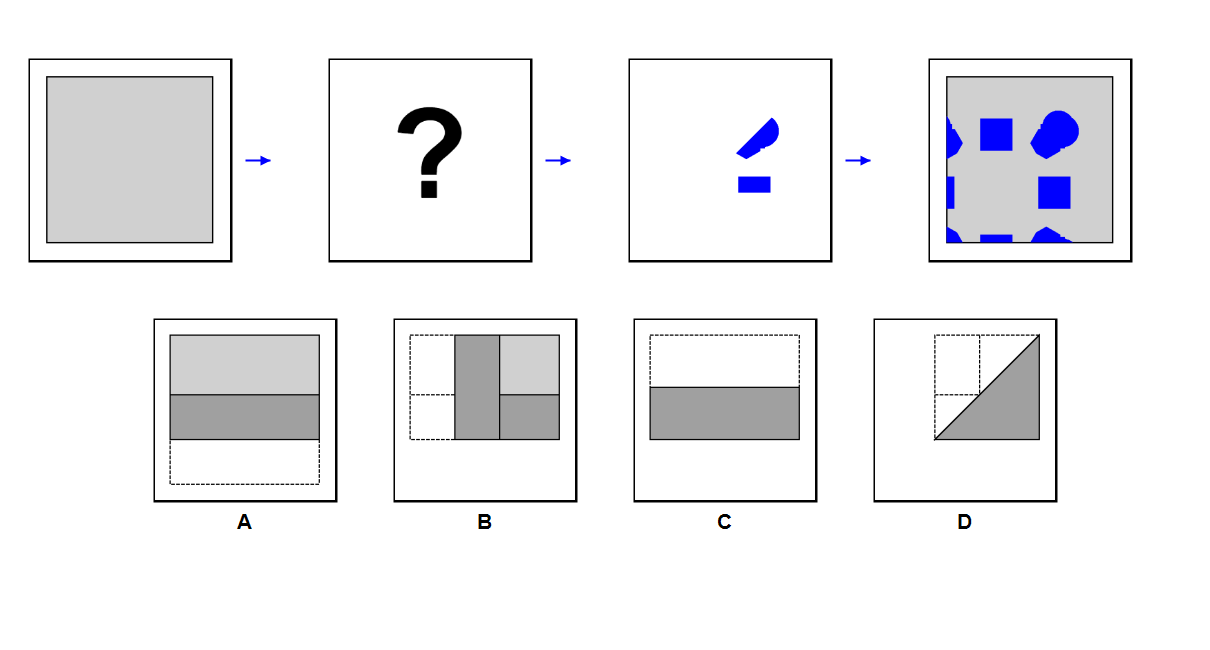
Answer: C